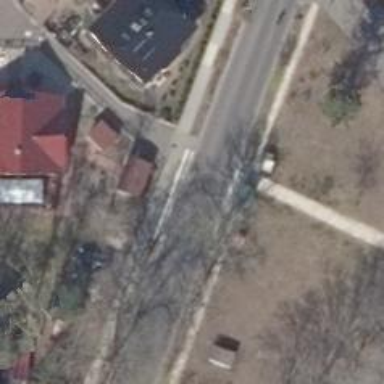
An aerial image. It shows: Residential road with asphalt surface. There are separate sidewalks on both sides.